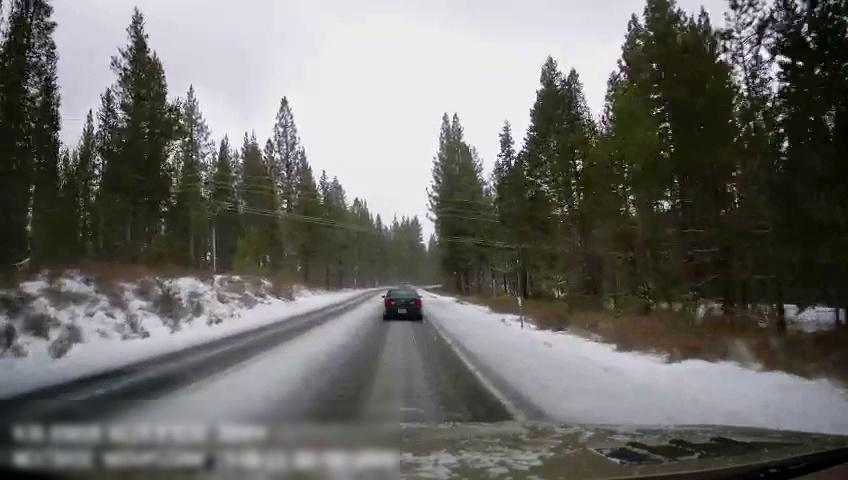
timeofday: Day
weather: Snowy
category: Drivable Space
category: Vehicles | Car
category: Lanes | Current Lane